Question: Writing an asp.net file manager.
Essentially, the user clicks on a folder in a TreeView control and the files within that folder are shown in a ListView control.
'''
<asp:listview id="lvFiles" runat="server" onitemdeleting="lvFiles_ItemDeleting"
onselectedindexchanging="lvFiles_SelectedIndexChanging">
<layouttemplate>
<table cellpadding="2" width="520px" border="1" id="tbl1" runat="server">
<tr id="Tr1" runat="server" style="background-color: #98FB98">
<th id="Th0" runat="server"></th>
<th id="Th1" runat="server">Filename</th>
<th id="Th2" runat="server">Uploaded</th>
<th id="Th3" runat="server">Last Accessed</th>
</tr>
<tr runat="server" id="itemPlaceholder" />
</table>
<asp:datapager id="DataPager1" runat="server" pagesize="25">
<fields>
<asp:nextpreviouspagerfield buttontype="Button" />
</fields>
</asp:datapager>
</layouttemplate>
<emptyitemtemplate>
<p>No items</p>
</emptyitemtemplate>
<itemtemplate>
<tr runat="server">
<td><asp:linkbutton id="itemSelected" runat="server" tooltip='<%# Eval("FullName") %>' autopostback="True" commandname="select" text="Select" />
</td>
<td><asp:label id="fNameLabel" runat="server" text='<%# Eval("Name") %>'></asp:label>
</td>
</tr>
</itemtemplate>
<selecteditemtemplate>
<tr id="Tr2" runat="server">
<td>Selected</td>
<td><asp:label id="fNameLabel" runat="server" text='<%# Eval("Name") %>'></asp:label>
</td>
<td><asp:button id="btnDelete" runat="server" text="Delete" commandname="Delete"></asp:button>
</td>
</tr>
</selecteditemtemplate>
</asp:listview>
'''
So currently what happens, is in the 'TreeView_SelectedNodeChanged' event, the application takes the 'DirectoryInfo' object represented by the 'TreeNode' and gets an array of 'FileInfo' objects, using the 'DirectoryInfo.GetFiles()' method.
That 'FileInfo[]' is passed to the following method.
'''
protected void AddFilesToViewPort(FileInfo[] Files)
{
List<FileInfo> fList = new List<FileInfo>();
for (int i = 0; i < Files.Length; i++)
{
fList.Add(Files[i]);
}
lvFiles.DataSource = fList;
lvFiles.DataBind();
upExistingFiles.Update();
}
'''
Which binds the 'FileInfo[]' to the 'ListView' object, 'lvFiles', which is pretty much exactly how I want it.
What I want to do is be able to select an item in the ListView (which can be done at the moment) then when the user presses the 'Delete' button, I want the application to work with the file in question. Essentially, I want to move the file to a "Deleted Files" directory and log the action in the database.
The problem I'm having is getting the actual 'FileInfo' object associated with the list item I select.
If I attach the debugger to the and step through, the 'lvFiles_ItemDeleting' event is firing and I'm getting the index of the selected 'ListItem' as I should be, but when I go through the objects in the debugger, the actual information about the object the 'ListItem' is representing just isn't there.

As you can see in the image above, the DataKeys property of the 'ListView' is holding some information about its items, but when I dig deeper into that property, the information just isn't there.
How do I get the 'FileInfo' object from the selected 'ListViewItem'?
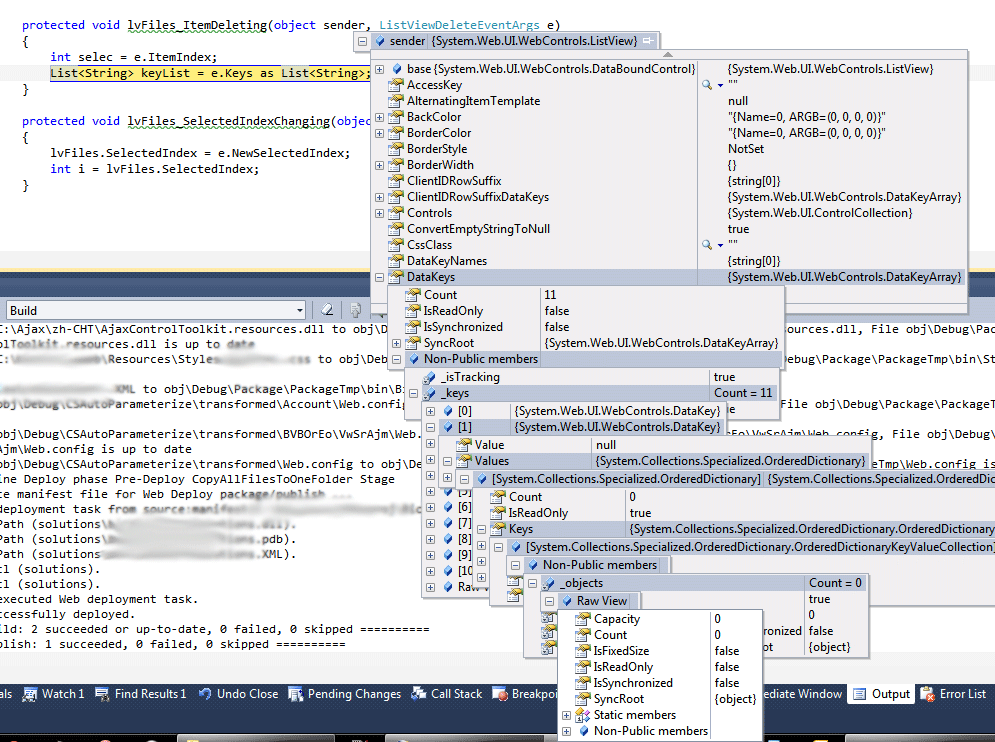
Answer: See if this answers your question:
'''
ListViewDataItem item = lvFiles.Items[e.ItemIndex];
FileInfo fInfo = (FileInfo)item.DataItem;
'''
You also need to specify the DataKeyNames that you want to pass into the listView. something like:
'''
<asp:listview DataKeyNames="FullName, Name" id="lvFiles" runat="server" onitemdeleting="lvFiles_ItemDeleting" onselectedindexchanging="lvFiles_SelectedIndexChanging">. read more about it [here][1]
'''